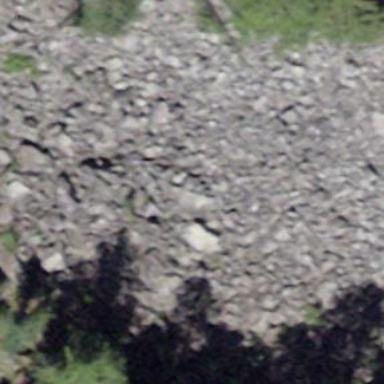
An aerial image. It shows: Natural scree.